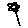
Label: flower